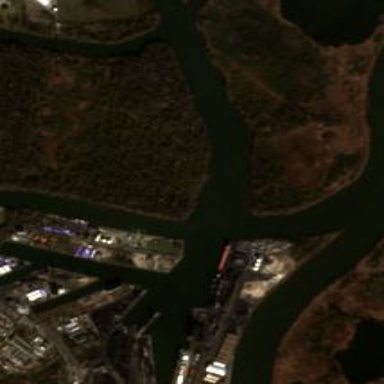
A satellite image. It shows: Man-made quay.